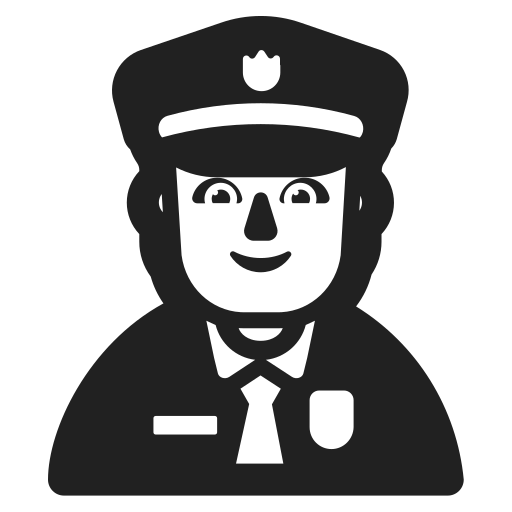
police officer high contrast default